Aerial crown-view tile of a tropical tree (Barro Colorado Island, Panama), acquired 20250715:
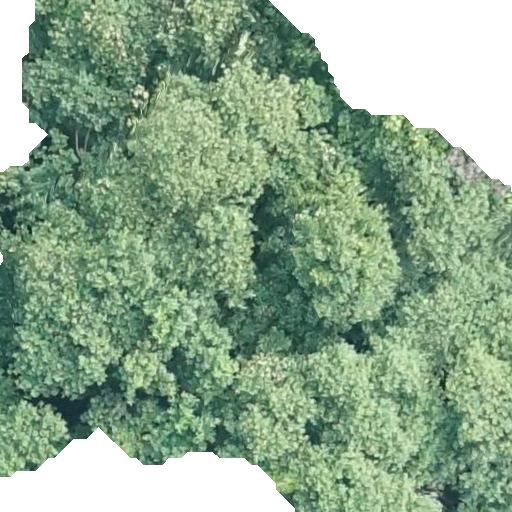
Species: Hieronyma alchorneoides
GBIF accepted scientific name: Hieronyma alchorneoides
Crown area: 408.95 m²